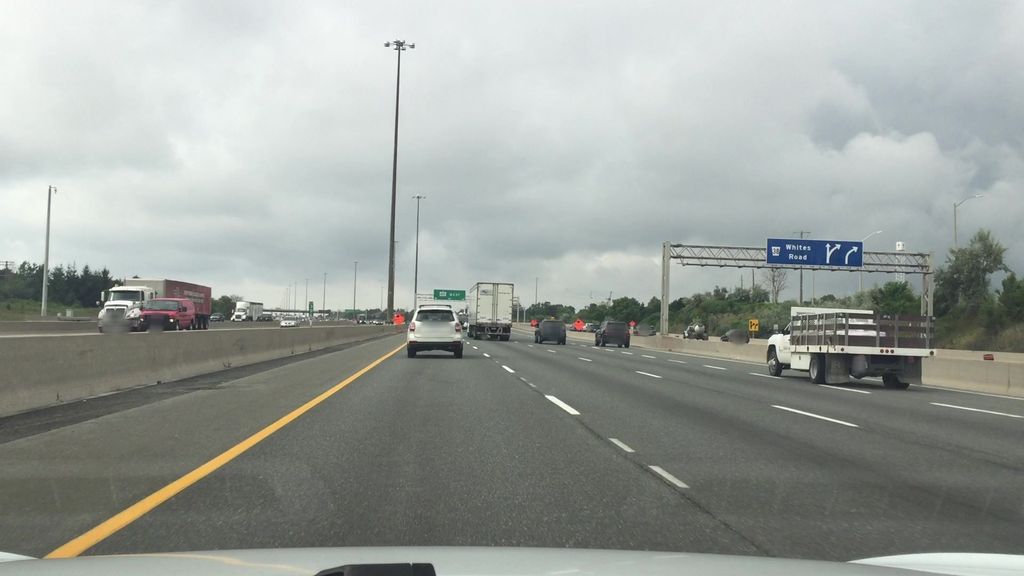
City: toronto